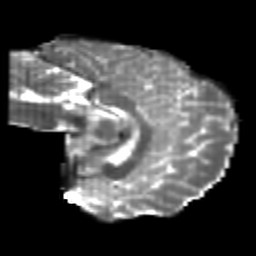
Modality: T2w
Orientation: sagittal
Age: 23
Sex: male
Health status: healthy
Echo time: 0.074 s